A scalogram of one vibration snapshot from a rotating bearing is shown, computed with a continuous wavelet transform. What is the most likely bearing condition (normal, inner_race, outer_race, ball)?
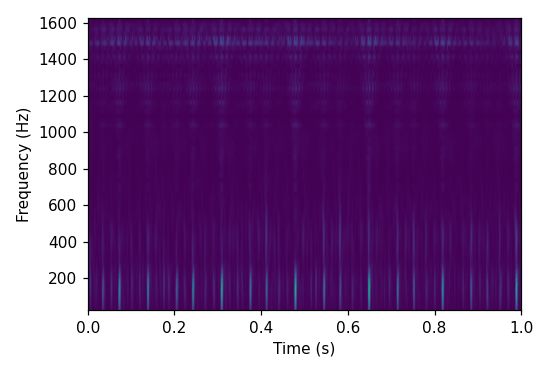
Answer: outer_race